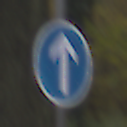
Verkehrszeichen: VorgeschriebeneFahrtrichtungGeradeaus
Umgebung: Outdoor, Nature
Tageszeit: MorningAfternoon
Wetter: Overcast
Licht: Natural
Jahreszeit: Autumn
Kontrast: LowContrast